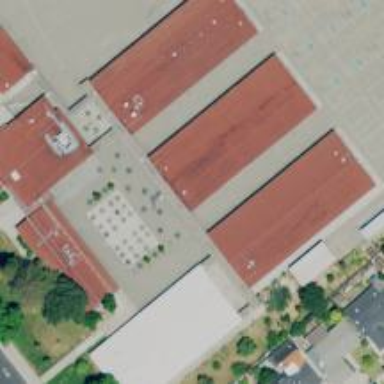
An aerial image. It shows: View of roof of building.